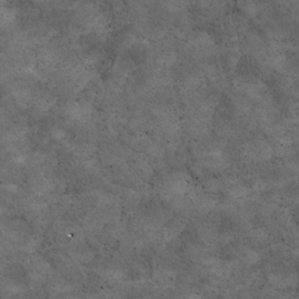
Label: non_frost